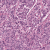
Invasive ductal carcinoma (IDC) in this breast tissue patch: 1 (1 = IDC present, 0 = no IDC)